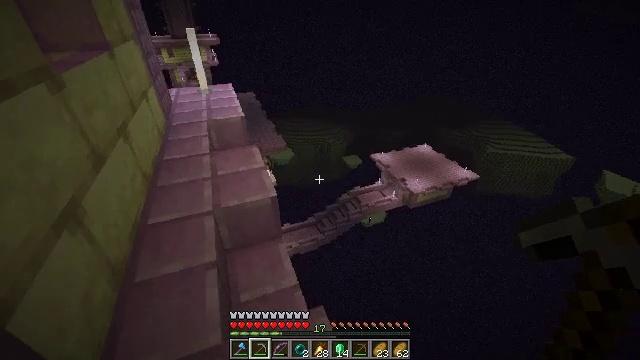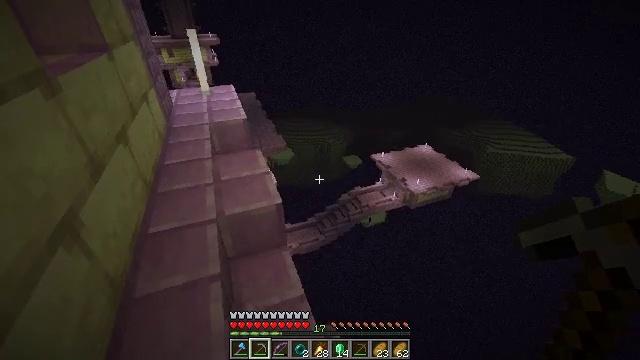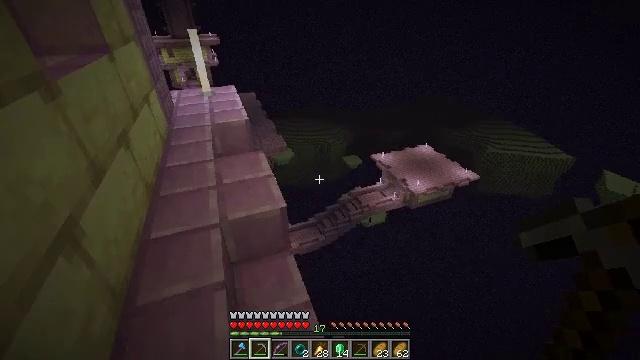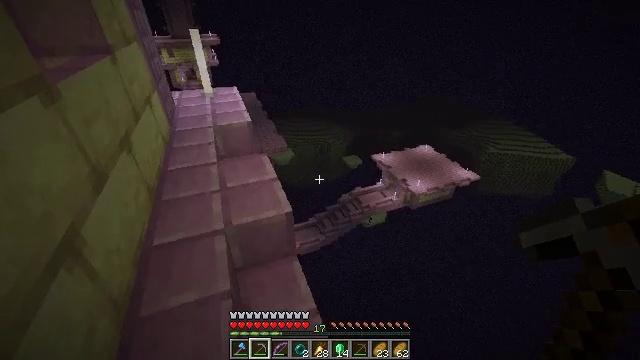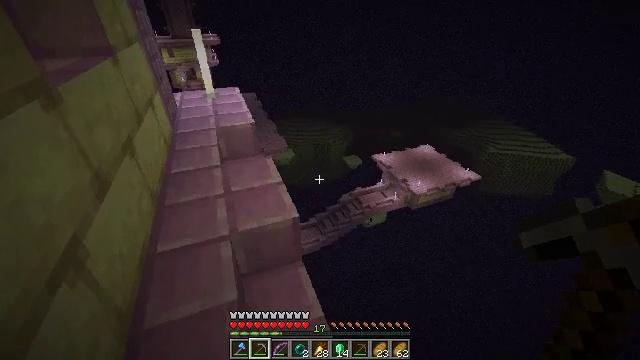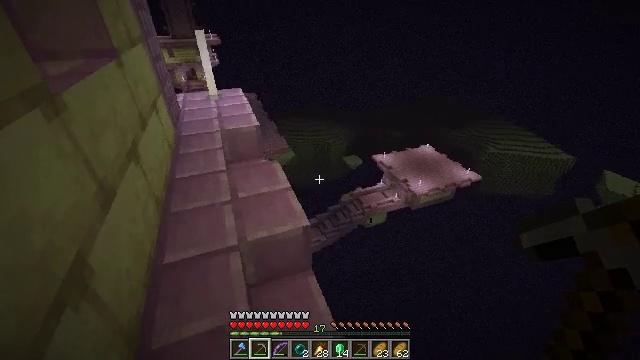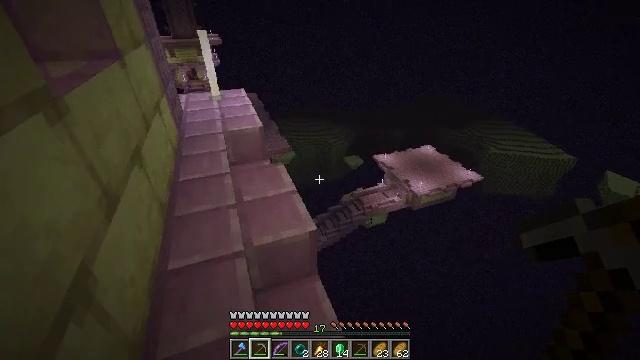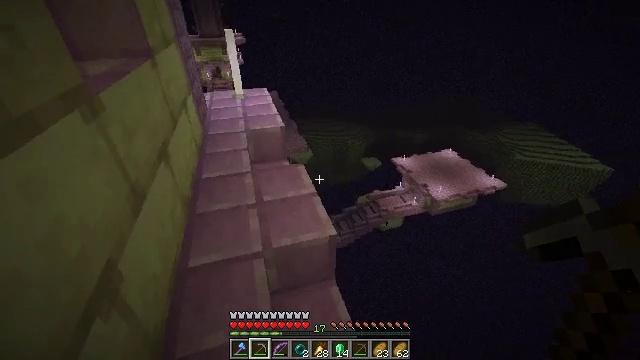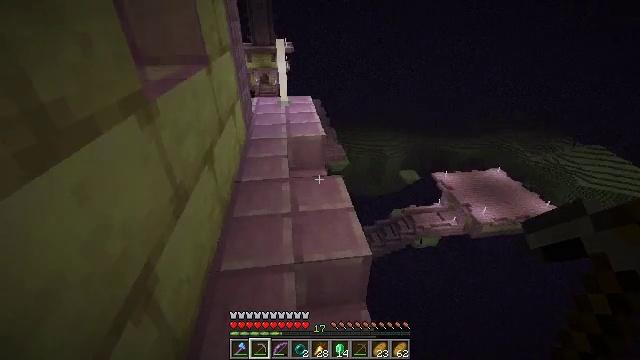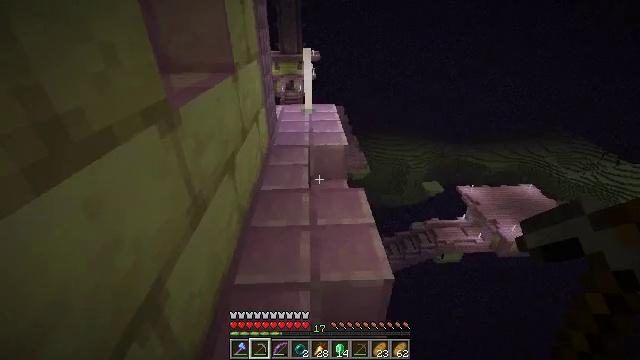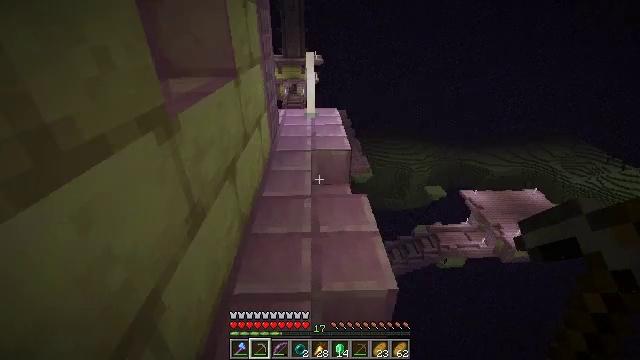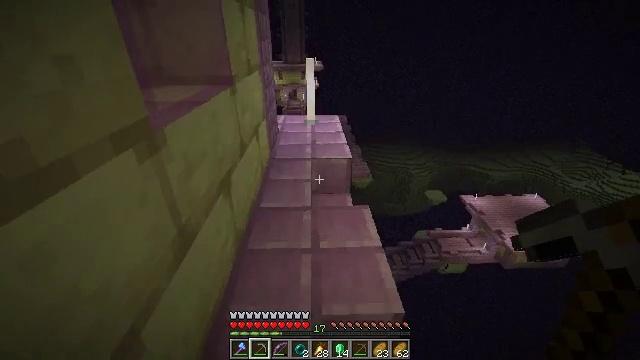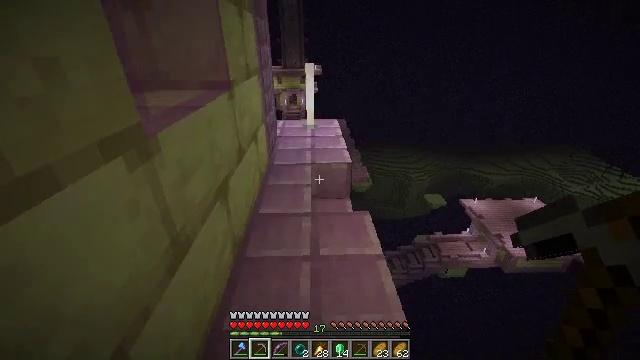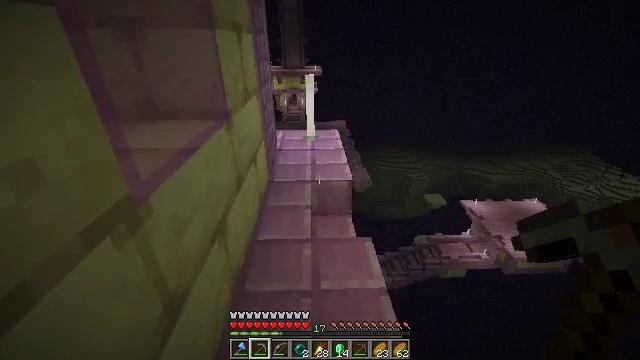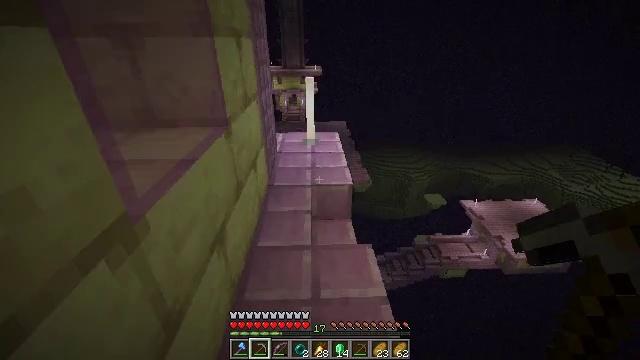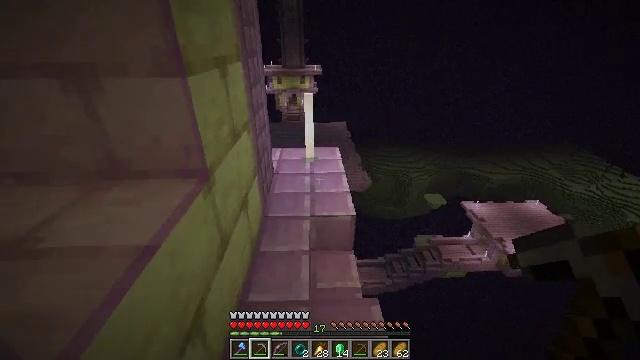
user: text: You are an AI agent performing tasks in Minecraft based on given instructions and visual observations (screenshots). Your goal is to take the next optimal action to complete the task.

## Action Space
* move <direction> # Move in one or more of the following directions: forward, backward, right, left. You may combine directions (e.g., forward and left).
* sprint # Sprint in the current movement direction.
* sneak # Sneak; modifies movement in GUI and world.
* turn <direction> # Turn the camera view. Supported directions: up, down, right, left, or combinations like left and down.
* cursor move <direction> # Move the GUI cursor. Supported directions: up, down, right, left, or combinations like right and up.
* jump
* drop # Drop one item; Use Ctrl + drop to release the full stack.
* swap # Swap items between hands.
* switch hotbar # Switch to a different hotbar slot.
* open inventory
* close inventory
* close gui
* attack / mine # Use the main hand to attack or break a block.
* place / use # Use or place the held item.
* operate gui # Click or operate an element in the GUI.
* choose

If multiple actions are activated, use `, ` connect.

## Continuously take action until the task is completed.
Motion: motion action
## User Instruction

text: Harvest the end rod for use.
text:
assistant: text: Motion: move forward and move left, sneak
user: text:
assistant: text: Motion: move forward and move left, sneak
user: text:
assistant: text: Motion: move forward and move left, sneak
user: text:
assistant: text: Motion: move forward and move left, sneak
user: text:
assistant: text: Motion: move forward and move left, sneak
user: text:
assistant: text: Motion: move forward and move left, sneak
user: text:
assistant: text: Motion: move forward, sneak, turn left
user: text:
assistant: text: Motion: move forward, sneak, turn left and up
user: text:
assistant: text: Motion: move forward, sneak, turn left and up
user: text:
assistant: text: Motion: move forward, sneak
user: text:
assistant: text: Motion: move forward, sneak, turn up
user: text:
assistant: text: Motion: move forward
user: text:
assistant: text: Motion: move forward
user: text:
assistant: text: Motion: move forward
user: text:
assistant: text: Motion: move forward, sprint
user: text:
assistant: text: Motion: move forward, sprint
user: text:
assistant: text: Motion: move forward, sprint
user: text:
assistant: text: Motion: move forward, sprint
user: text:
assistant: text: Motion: move forward, sprint
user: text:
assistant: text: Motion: move forward, sprint
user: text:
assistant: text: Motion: move forward, sprint, turn left
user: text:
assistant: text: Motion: move forward, turn left
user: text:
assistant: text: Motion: move forward, turn left
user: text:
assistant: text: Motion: move forward, turn left
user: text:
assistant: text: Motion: move forward, turn left
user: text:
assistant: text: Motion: move forward, turn left
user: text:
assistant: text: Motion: move forward, turn left
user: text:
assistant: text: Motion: turn left
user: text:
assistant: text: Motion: no_op
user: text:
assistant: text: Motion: sneak